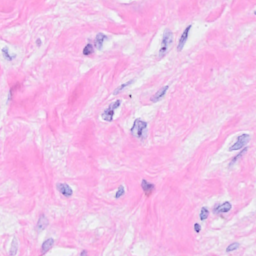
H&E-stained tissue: Breast